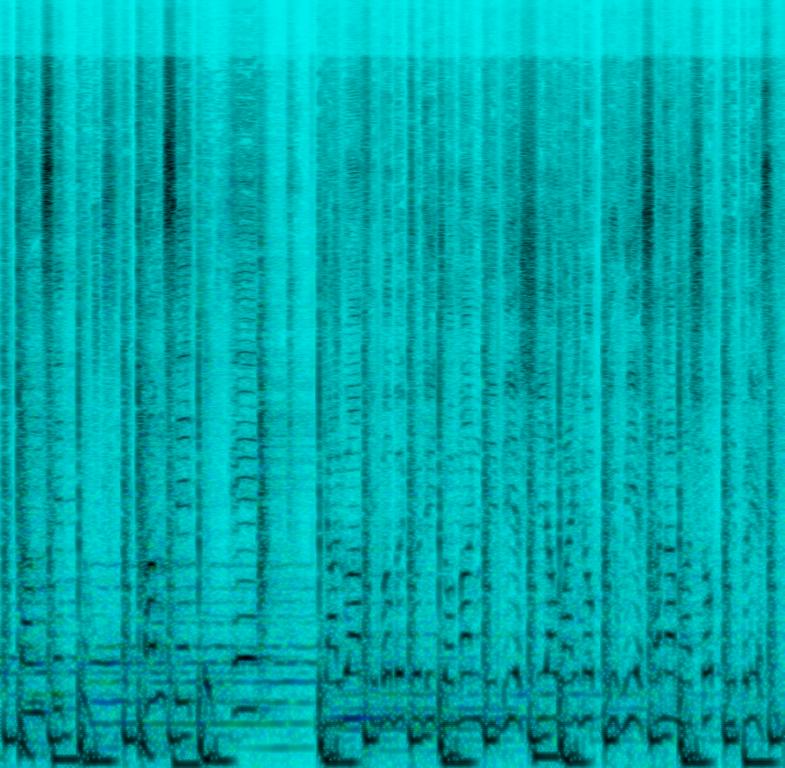
This song contains digital drums playing a ragga groove with a light pitch shifting sub bass on the kick and snare. A soft synth pad is creating an atmosphere. A deep male voice is singing/rapping over the instrumental. This song may be playing in an urban club.